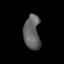
Tissue: lung
Cell type: Others
Senescence score: 0.192
Nuclear area (px): 551
Mean DAPI intensity: 97.477